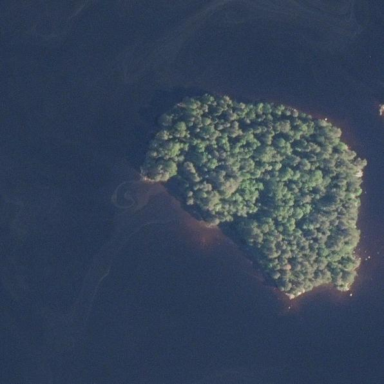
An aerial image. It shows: Islet.